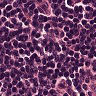
Metastatic tissue present: no